【题型】解答题　【知识点】平面几何　【难度】medium
问题情景:如图1, $E$ 点为 $x$ 轴正半轴上一点, $\odot E$ 交 $x$ 轴于 $A$、$B$ 两点, 交 $y$ 轴于 $C$、$D$ 两点, $P$ 点为劣弧 $BC$ 上一个动点, 且 $A(-1,0)$、$E(1,0)$。

(1)如图1, 连结 $PC$, 取 $PC$ 中点 $G$, 连结 $OG$, 则 $OG$ 的最大值为 \_\_\_2\_\_\_；

(2)如图2, 连接 $AC$、$AP$、$CP$、$CB$。若 $CQ$ 平分 $\angle PCD$ 交 $PA$ 于 $Q$ 点, 求 $AQ$ 的长；

(3)如图3, 连接 $PA$、$PD$, 当 $P$ 点运动时(不与 $B$、$C$ 两点重合), 求证：$\frac{PC + PD}{PA}$ 为定值, 并求出这个定值。
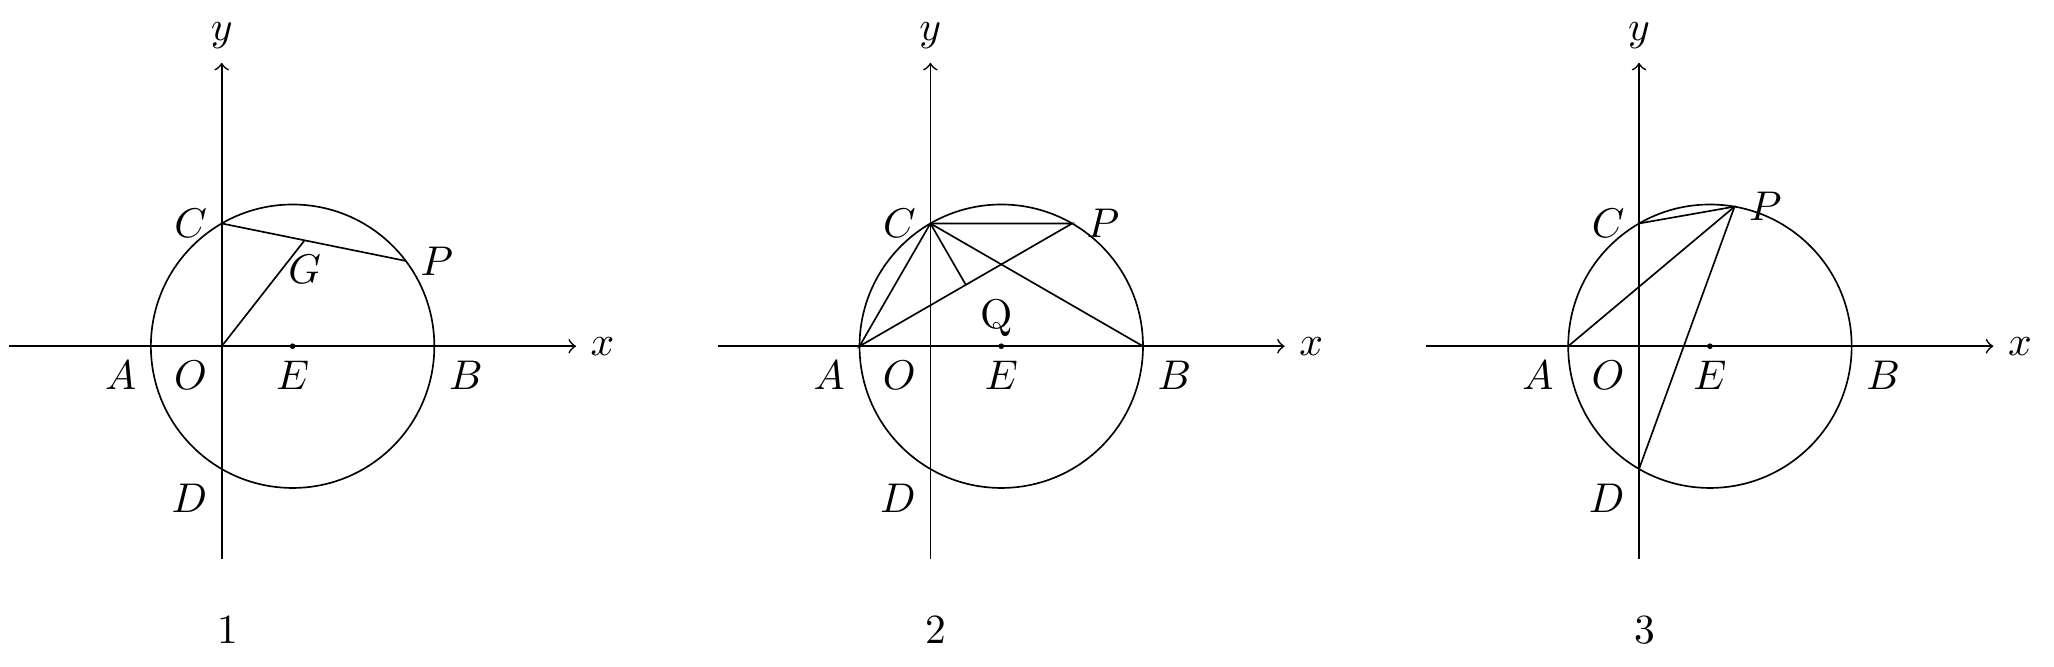
【解答】
解：(1)由题可知, $AB$ 为 $\odot E$ 直径, 且 $AB \perp CD$,

由垂径定理可得, $CO = OD$,

连接 $PD$, 如图1,

$\because G$ 是 $PC$ 的中点,

$\therefore OG // PD, OG = \frac{1}{2}PD$,

当 $D, E, P$ 三点共线时, 此时 $DP$ 取得最大值,

且 $DP = AB = 2AE = 4$,

$\therefore OG$ 的最大值为 $2$；

故答案为：$2$。

(2)连接 $AC$、$BC$, 如图2,

$\because AB \perp CD$,

$\therefore \widehat{AC} = \widehat{AD}$,

$\therefore \angle ACD = \angle CPA$,

$\because CQ$ 平分 $\angle DCP$,

$\therefore \angle DCQ = \angle PCQ$,

$\therefore \angle ACD + \angle DCQ = \angle CPA + \angle PCQ$,

$\therefore \angle ACQ = \angle AQC$,

$\therefore AQ = AC$,

$\because \angle CAO = 60^\circ$, $AO = 1$,

$\therefore AC = 2$,

$\therefore AQ = 2$；

(3)证明：由题可得, 直径 $AB \perp CD$,
$\therefore AB$ 垂直平分 $CD$,
如图3, 连接 $AC$、$AD$, 则 $AC = AD$,

由(1)得, $\angle DAC = 120^\circ$,

将 $\triangle ACP$ 绕 $A$ 点顺时针旋转 $120^\circ$ 至 $\triangle ADM$,

$\therefore \triangle ACP \cong \triangle ADM$,

$\therefore \angle ACP = \angle ADM$, $PC = DM$,

$\because$ 四边形 $ACPD$ 为圆内接四边形,

$\therefore \angle ACP + \angle ADP = 180^\circ$,

$\therefore \angle ADM + \angle ADP = 180^\circ$,

$\therefore M, D, P$ 三点共线,

$\therefore PD + PC = PD + DM = PM$,

过 $A$ 作 $AG \perp PM$ 于 $G$, 则 $PM = 2PG$,

$\therefore \angle APM = \angle ACD = 30^\circ$,

在 $Rt\triangle APG$ 中, $\angle APM = 30^\circ$,

设 $AG = x$, 则 $AP = 2x$,

$\therefore PG = \sqrt{AP^2 - AG^2} = \sqrt{3}x$,

$\therefore PM = 2PG = 2\sqrt{3}x$,

$\therefore PM = \sqrt{3}AP$,

$\therefore PC + PD = \sqrt{3}AP$,

$\therefore \frac{PC + PD}{PA} = \sqrt{3}$ 为定值。
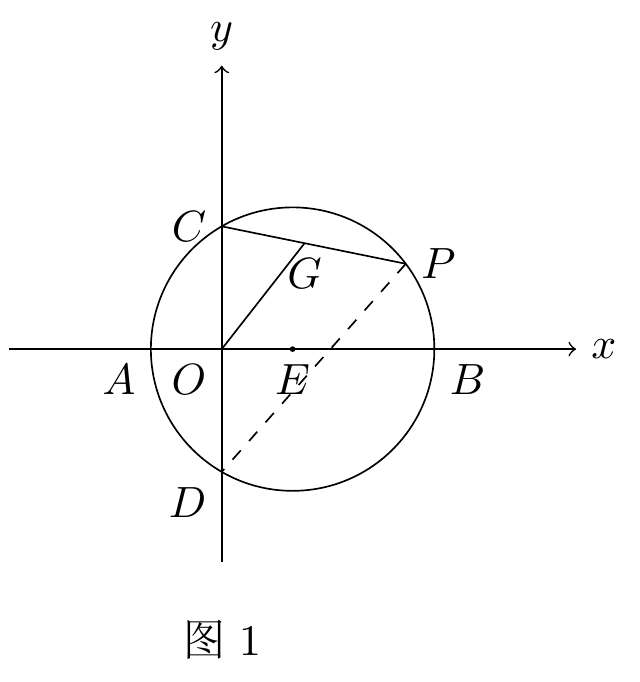
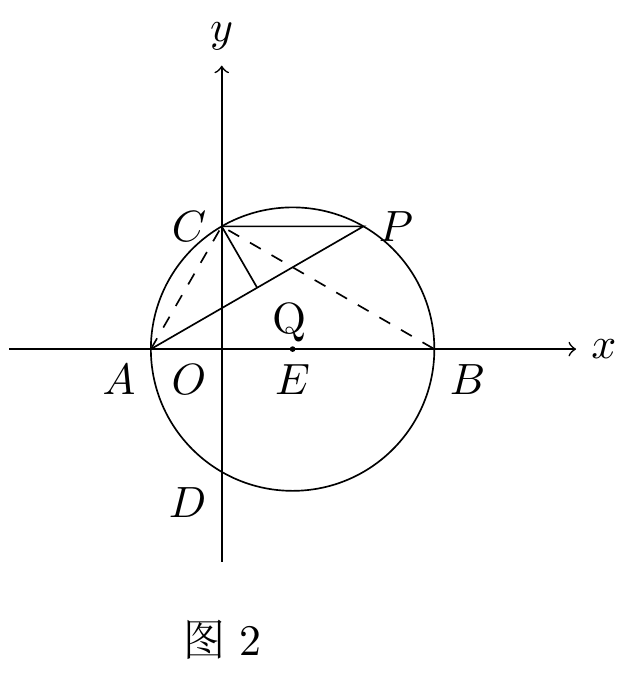
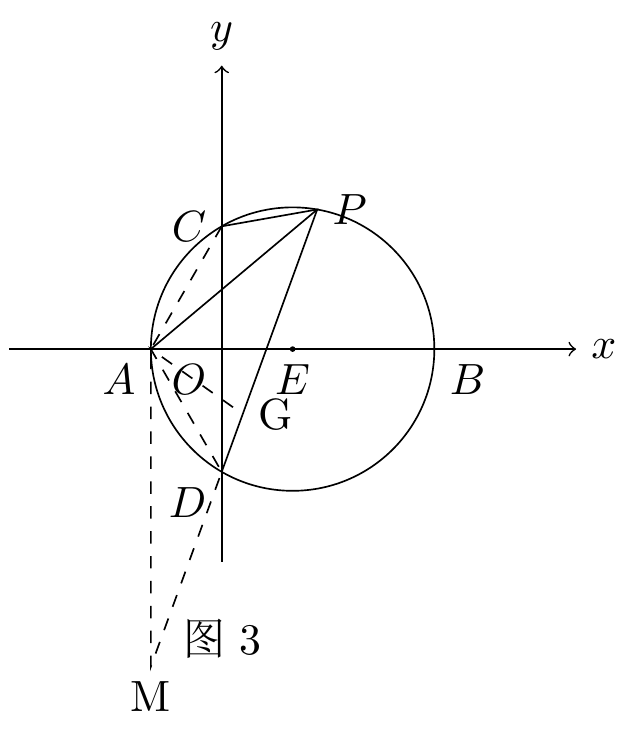